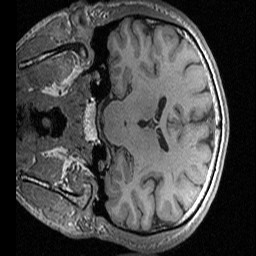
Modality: T1w
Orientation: coronal
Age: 44
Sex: male